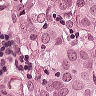
Metastatic tissue present: yes